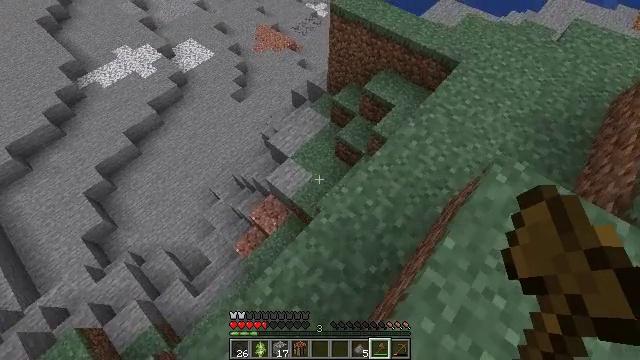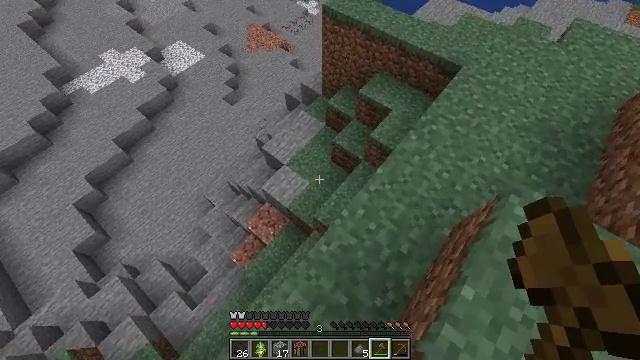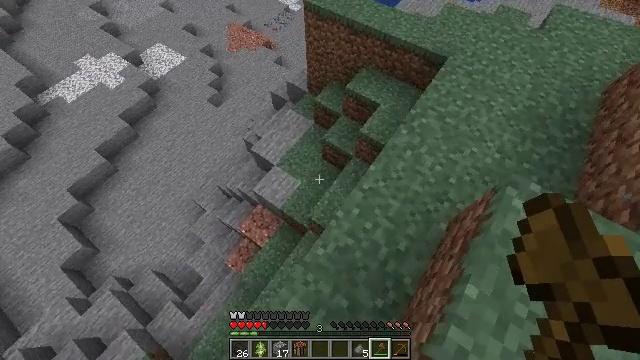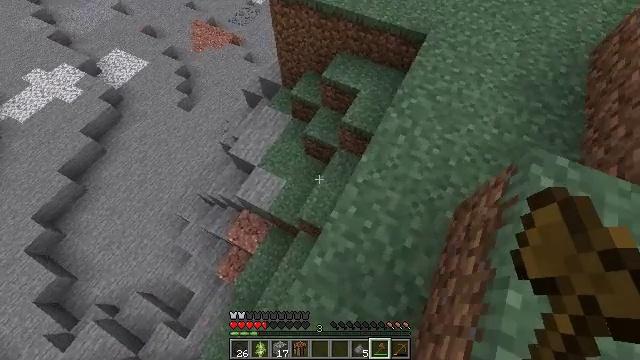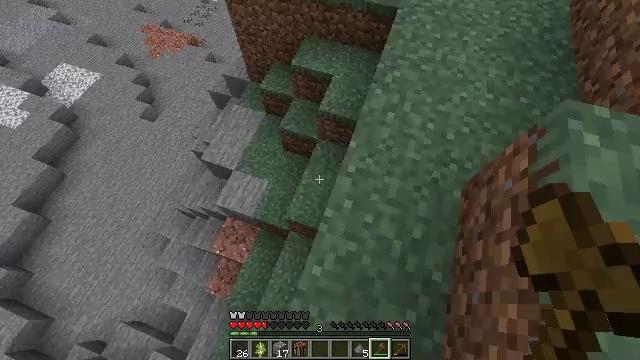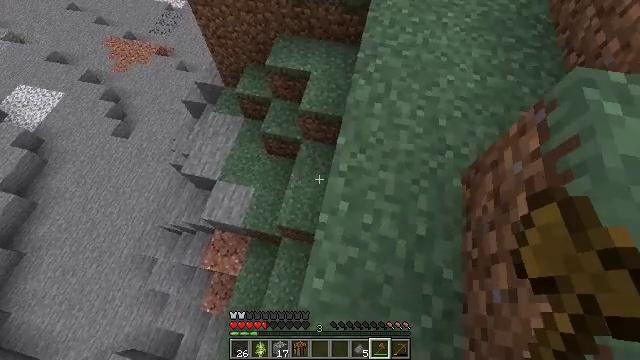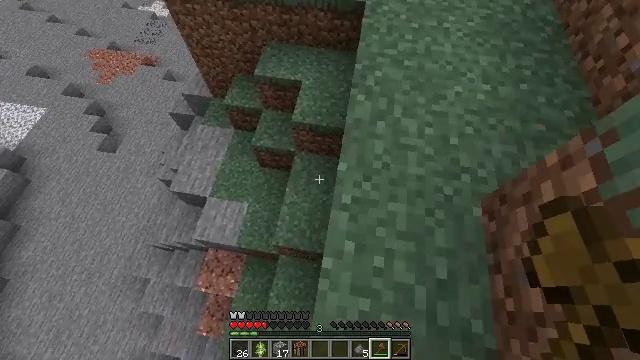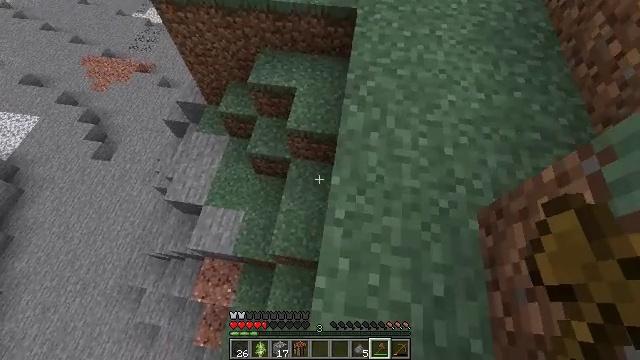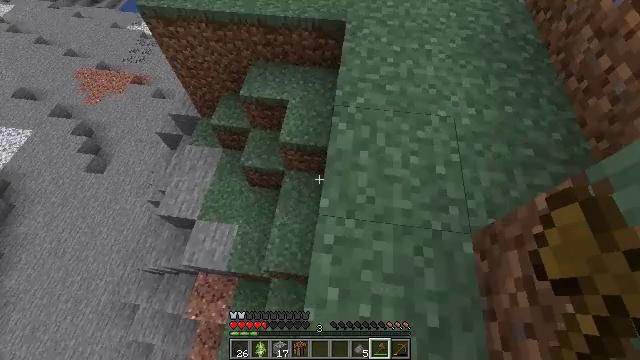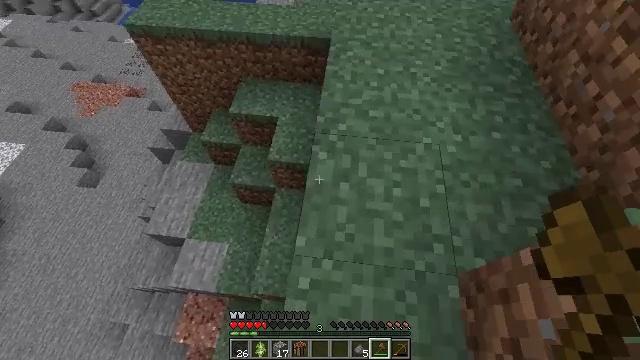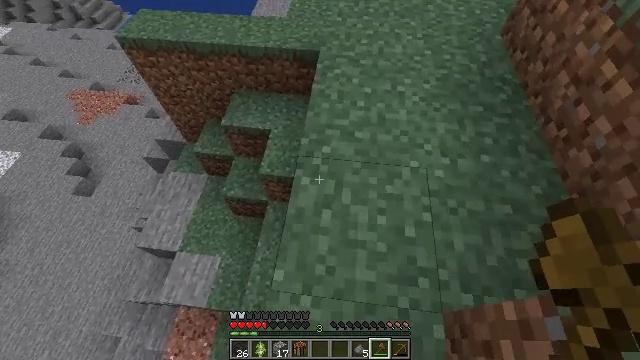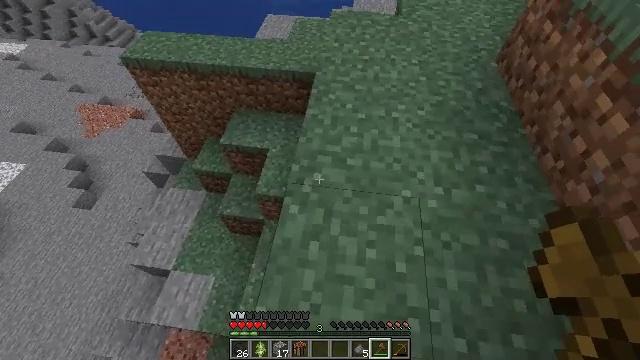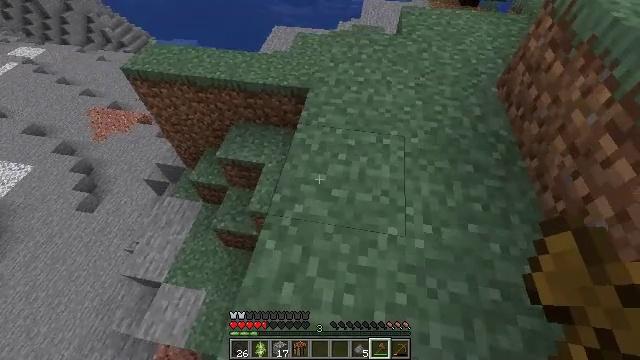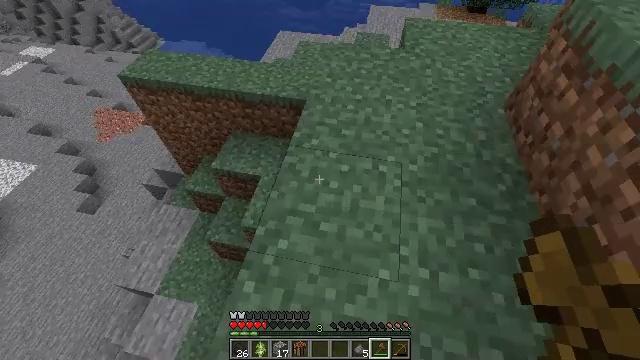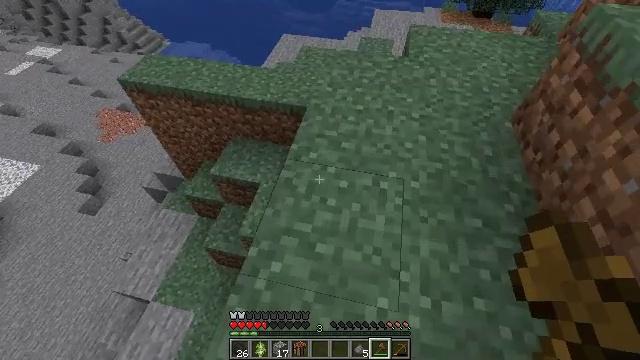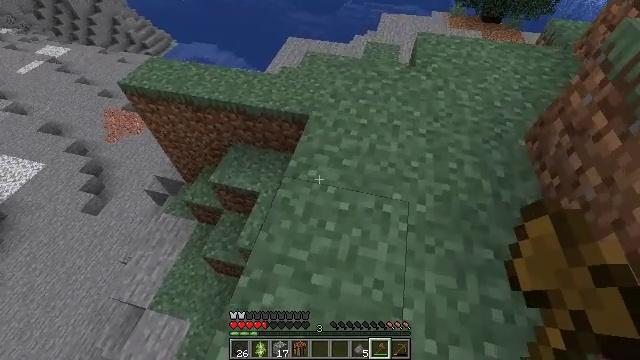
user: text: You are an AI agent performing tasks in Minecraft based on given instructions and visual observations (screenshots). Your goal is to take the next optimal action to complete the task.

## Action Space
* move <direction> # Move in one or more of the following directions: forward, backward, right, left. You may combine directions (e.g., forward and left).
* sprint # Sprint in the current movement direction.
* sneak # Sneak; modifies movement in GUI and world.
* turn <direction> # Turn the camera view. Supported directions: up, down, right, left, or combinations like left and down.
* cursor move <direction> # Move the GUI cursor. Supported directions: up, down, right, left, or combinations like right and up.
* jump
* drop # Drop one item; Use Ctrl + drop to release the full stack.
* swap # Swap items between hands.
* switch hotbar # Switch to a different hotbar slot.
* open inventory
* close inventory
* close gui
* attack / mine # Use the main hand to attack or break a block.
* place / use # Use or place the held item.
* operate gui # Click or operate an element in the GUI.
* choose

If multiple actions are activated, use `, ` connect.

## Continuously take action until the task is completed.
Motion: motion action
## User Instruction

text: Combat the cow.
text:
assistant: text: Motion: move forward, turn right
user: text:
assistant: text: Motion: move forward, turn right
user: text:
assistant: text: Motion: move forward, turn right and down
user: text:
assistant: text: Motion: move forward, turn right and down
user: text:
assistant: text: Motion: move forward, turn right
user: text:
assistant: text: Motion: move forward and move right, turn right
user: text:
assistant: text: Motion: move forward and move right, turn right
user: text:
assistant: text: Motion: move forward and move right, turn right and up
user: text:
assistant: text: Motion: move forward and move right, turn up
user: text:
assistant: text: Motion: move forward and move right, turn up
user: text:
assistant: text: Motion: move forward and move right, turn left and up
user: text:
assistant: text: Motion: move forward, turn left and up
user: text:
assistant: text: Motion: move forward, turn left
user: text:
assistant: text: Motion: move forward
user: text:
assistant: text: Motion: move forward, turn left
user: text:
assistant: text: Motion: move forward, turn left
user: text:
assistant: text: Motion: move forward, turn left
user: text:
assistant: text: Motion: move forward, turn left
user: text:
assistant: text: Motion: move forward, turn left
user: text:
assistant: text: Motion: move forward, turn left and down
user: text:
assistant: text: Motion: move forward, turn left
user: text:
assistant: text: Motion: move forward, turn left
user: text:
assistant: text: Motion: move forward, turn left and down
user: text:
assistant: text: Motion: move forward, turn left and down
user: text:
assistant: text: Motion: move forward, turn left and down
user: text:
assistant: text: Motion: move forward, turn left
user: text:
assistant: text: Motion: move forward, turn left
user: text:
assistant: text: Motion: move forward, turn left
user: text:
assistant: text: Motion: move forward, turn left and up
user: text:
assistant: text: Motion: move forward, turn left and up